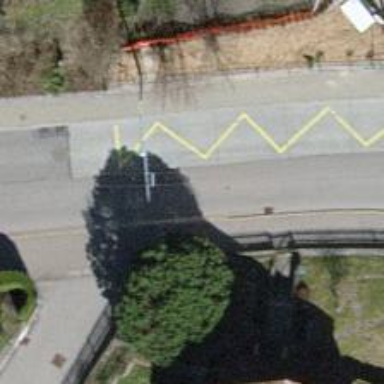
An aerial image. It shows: Trolleybus stop position for public transport.